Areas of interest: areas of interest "Hotel"
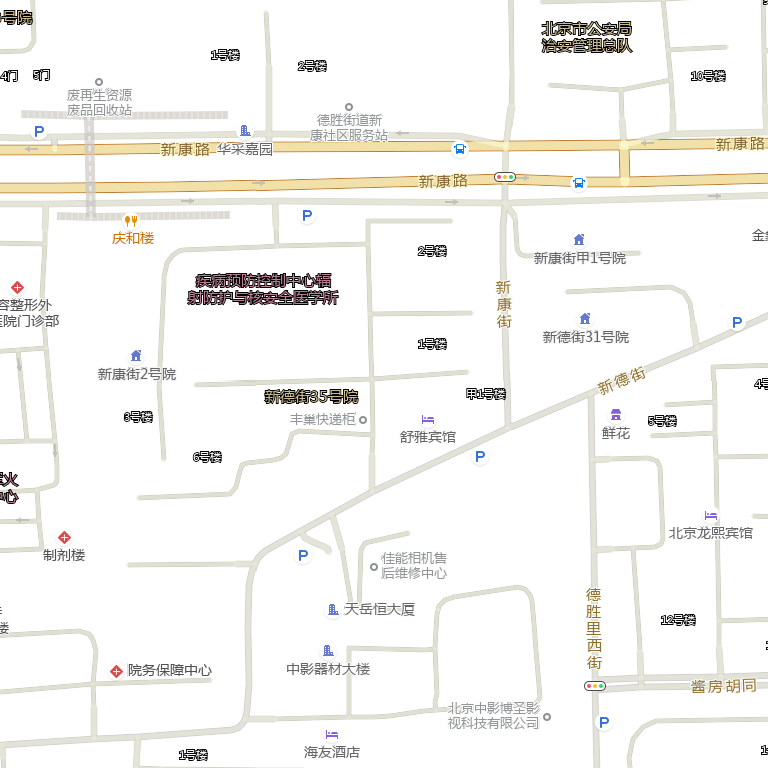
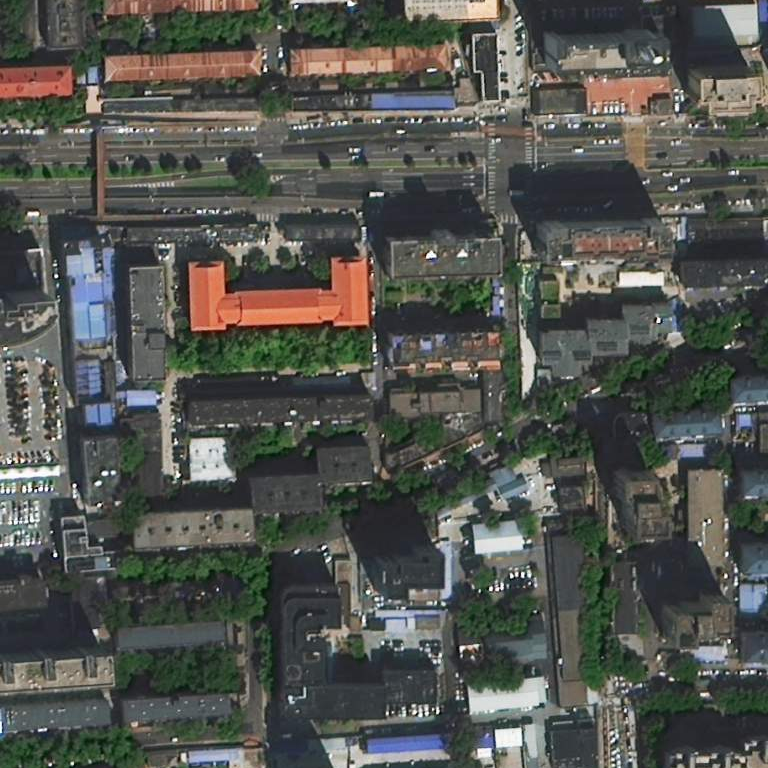